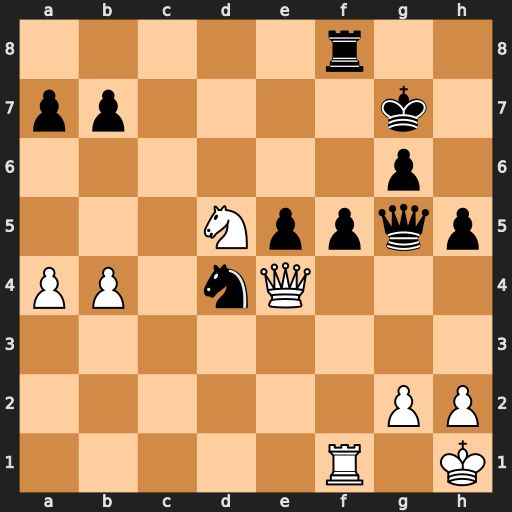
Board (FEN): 5r2/pp4k1/6p1/3Nppqp/PP1nQ3/8/6PP/5R1K
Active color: w
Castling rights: -
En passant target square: -
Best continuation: Qxe5+ Kh6 Qxd4